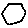
Label: hexagon